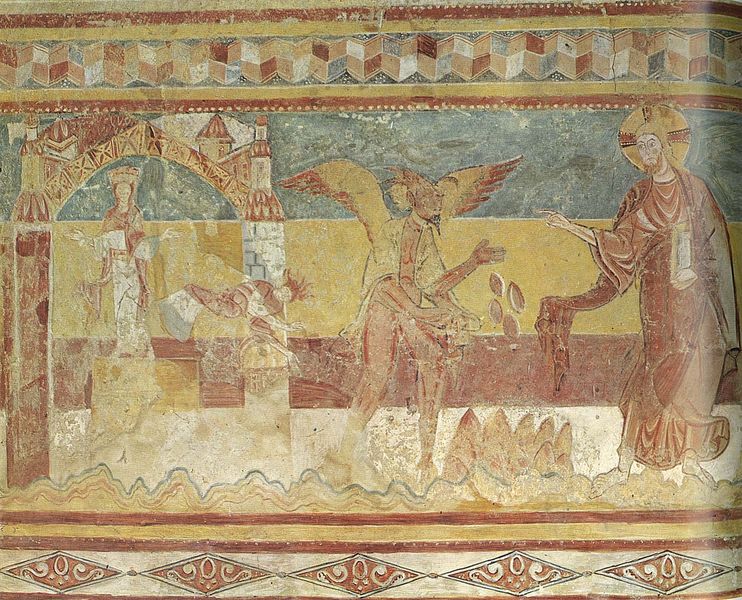
Titel: Saint-Aignan in Brinay-sur-Cher
Standort: Brinay-sur-Cher, Saint-Aignan (EU - F)
Schlagwörter: blau, feuer, flügel, himmel, meer, nackt, umhang, wasser, gelb, stadt, finger, frau, säule, rot, muster, bart, wand, blass, rahmen, sockel, steine, gehen, gewand, turm, engel, schrift, wellen, bogen, könig, tafel, ornamente, wandgemälde, wandmalerei, brot, zeigen, tor, buch, burg, kreuz, torbogen, flammen, fries, stadttor, rauten, verführung, heiligenschein, putz, nimbus, christus, jesus, jesus christus, hölle, teufel, versuchung, romanik, heiliger, heilige, fresko, bordüren, maria, jerusalem, fresco, mäander, brote, engeln, religiöse szene, trimupf